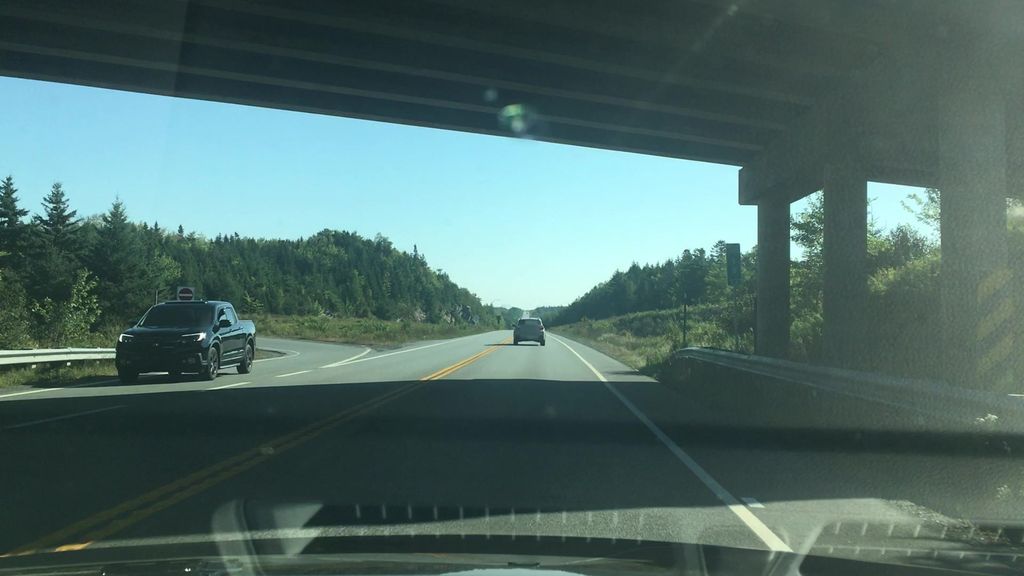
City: halifax